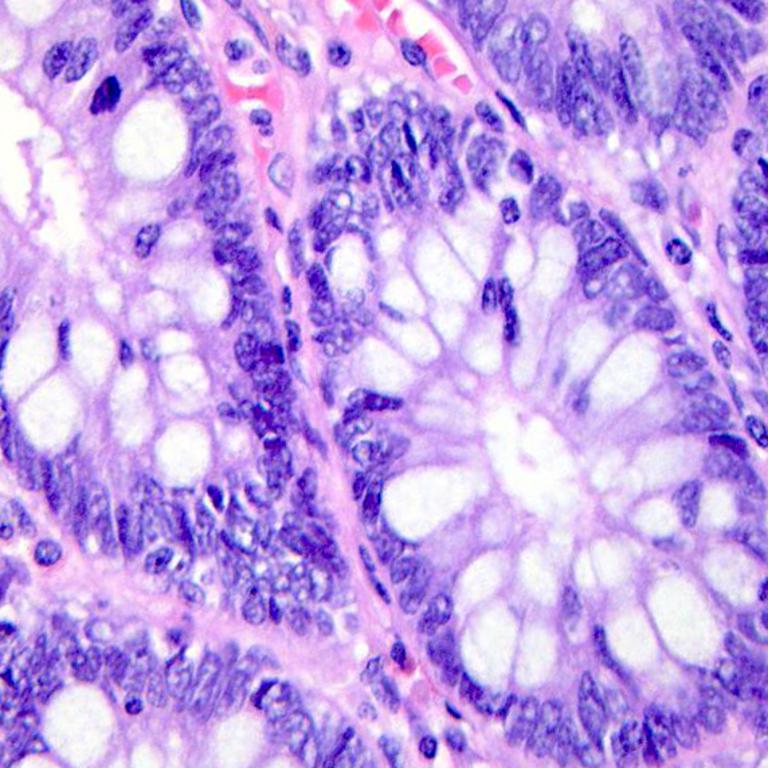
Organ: colon
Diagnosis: benign